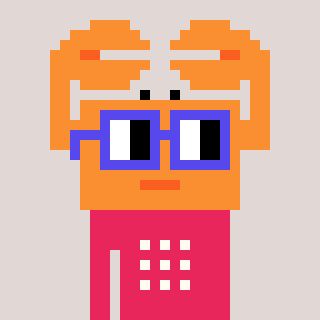
a pixel art character with square blue glasses, a crab-shaped head and a redpinkish-colored body on a warm background